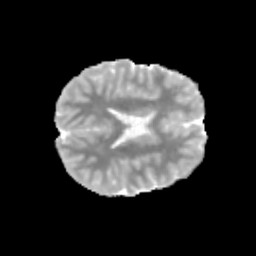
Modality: MD
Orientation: axial
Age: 11
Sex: male
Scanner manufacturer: siemens
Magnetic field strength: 3 T
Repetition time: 3.8 s
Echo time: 0.07 s